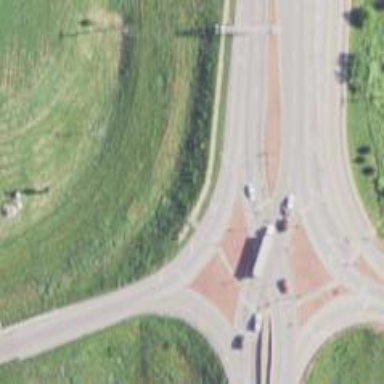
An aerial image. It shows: Motorway link at diverging diamond interchange (DDI) junction.